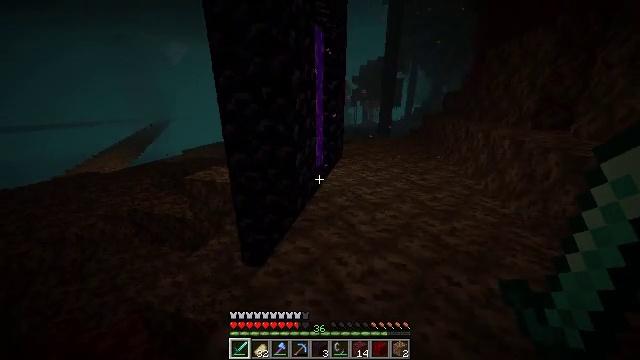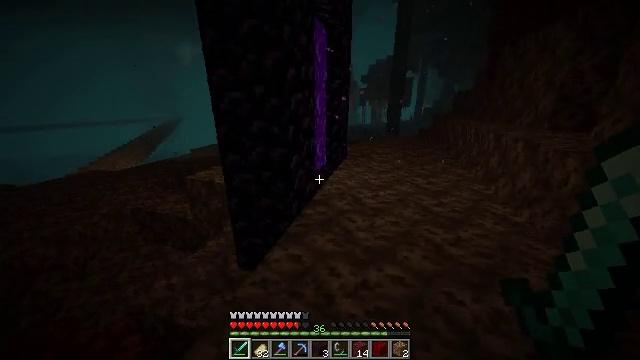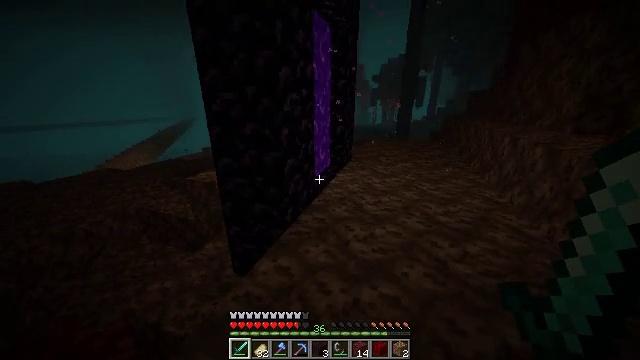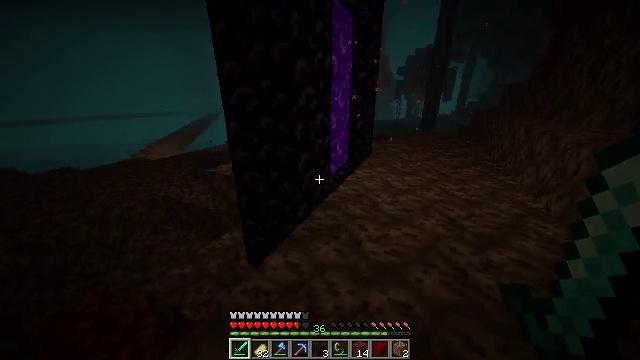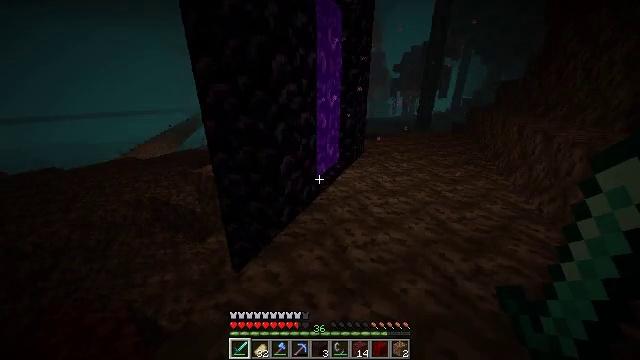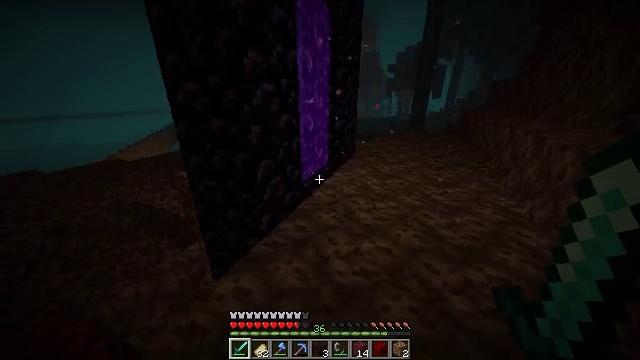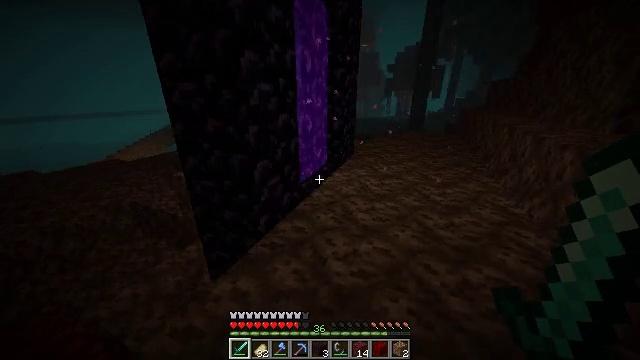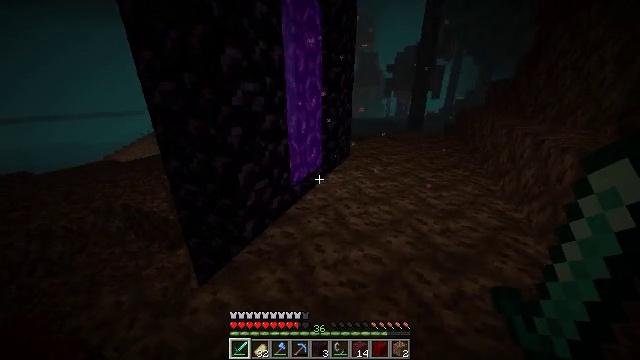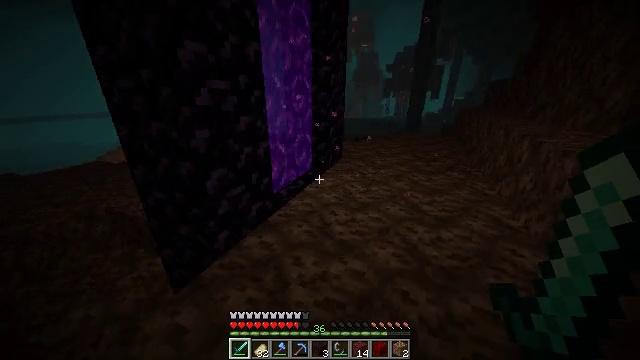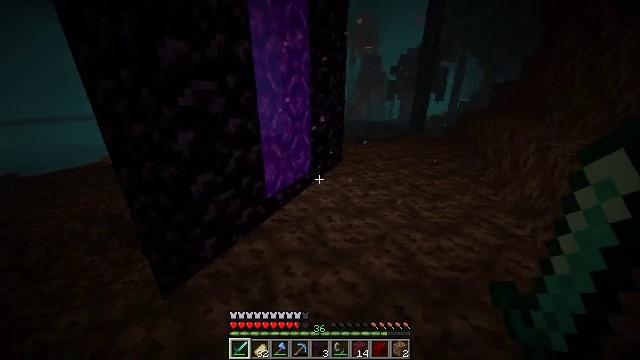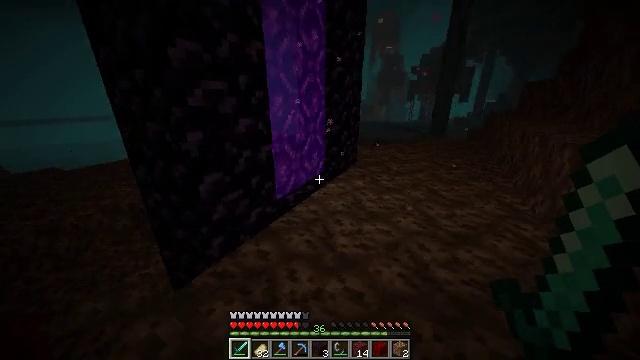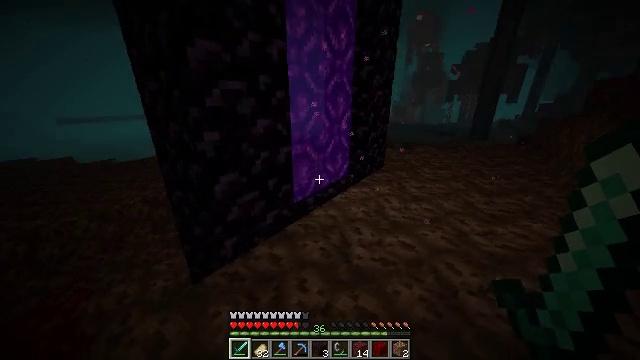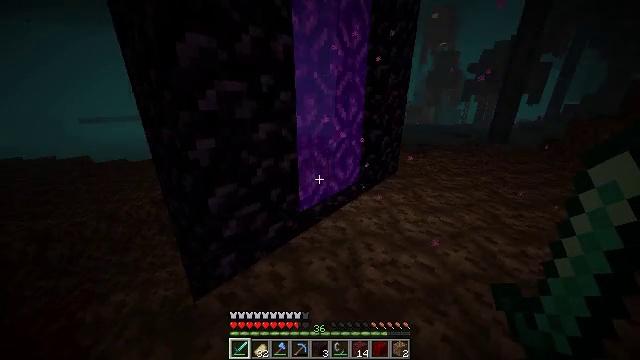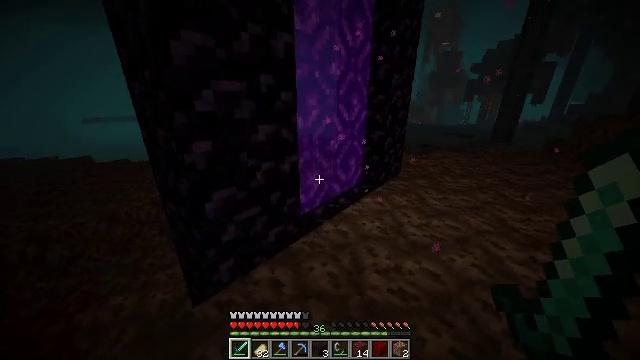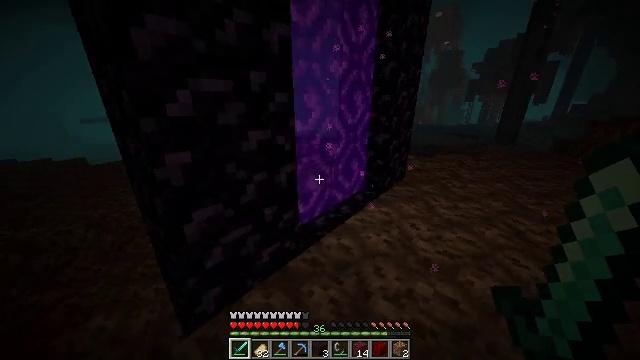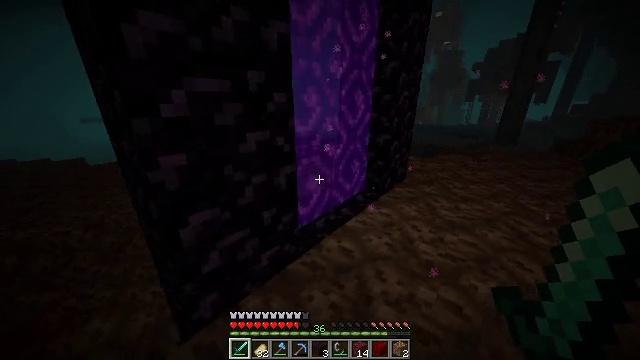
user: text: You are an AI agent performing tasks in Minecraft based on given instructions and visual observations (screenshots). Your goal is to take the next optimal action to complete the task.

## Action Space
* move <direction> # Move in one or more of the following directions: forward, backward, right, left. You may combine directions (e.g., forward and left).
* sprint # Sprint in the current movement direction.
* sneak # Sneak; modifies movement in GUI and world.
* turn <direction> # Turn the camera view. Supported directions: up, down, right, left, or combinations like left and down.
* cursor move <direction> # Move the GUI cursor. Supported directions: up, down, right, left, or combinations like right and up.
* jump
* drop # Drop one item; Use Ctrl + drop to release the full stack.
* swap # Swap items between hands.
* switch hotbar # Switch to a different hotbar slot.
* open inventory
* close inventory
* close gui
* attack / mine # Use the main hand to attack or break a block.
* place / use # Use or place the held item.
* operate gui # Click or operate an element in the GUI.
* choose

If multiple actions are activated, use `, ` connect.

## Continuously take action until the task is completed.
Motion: motion action
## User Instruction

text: Use the crafting table to craft a brewing stand.
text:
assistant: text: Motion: move forward and move right, sprint, turn left
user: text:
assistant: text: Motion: move forward and move right, sprint, turn left
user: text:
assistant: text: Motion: move forward and move right, sprint, turn left and down
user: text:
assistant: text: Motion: move forward and move right, sprint
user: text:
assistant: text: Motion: move forward and move right, sprint, turn right
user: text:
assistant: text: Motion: move forward and move right, sprint
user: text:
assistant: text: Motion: move forward and move right, sprint
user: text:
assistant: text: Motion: move forward and move right, sprint
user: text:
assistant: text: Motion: move forward and move right, sprint, turn left
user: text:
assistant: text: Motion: move forward and move right, sprint, turn left
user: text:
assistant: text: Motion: move forward, sprint, turn left
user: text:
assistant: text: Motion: move forward, sprint, turn left
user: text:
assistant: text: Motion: move forward, sprint
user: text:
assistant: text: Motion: move forward
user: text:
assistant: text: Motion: move forward
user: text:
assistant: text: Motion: move forward
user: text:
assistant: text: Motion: move forward
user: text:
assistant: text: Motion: move forward
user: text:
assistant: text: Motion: move forward
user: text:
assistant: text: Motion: move forward, turn right
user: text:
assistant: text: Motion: move forward
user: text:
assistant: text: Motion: move forward
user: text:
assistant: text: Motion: move forward, turn right
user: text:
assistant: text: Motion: move forward, turn right
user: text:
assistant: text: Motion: move forward, turn right
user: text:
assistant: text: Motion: move forward, turn right
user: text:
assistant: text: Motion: move forward, turn right
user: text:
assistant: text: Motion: move forward, turn right
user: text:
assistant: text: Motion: move forward
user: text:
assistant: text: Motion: move forward